Interaction volume radius: 10 \u00c5
Interaction volume height: 15 \u00c5
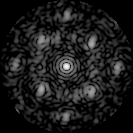
Disorder parameter: 0.495